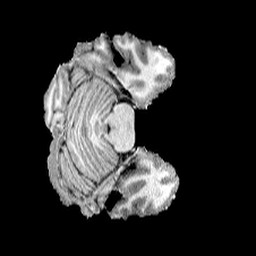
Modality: T1w
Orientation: axial
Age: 42
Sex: female
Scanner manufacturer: siemens
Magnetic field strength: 6.98 T
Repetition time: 6 s
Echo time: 0.00302 s